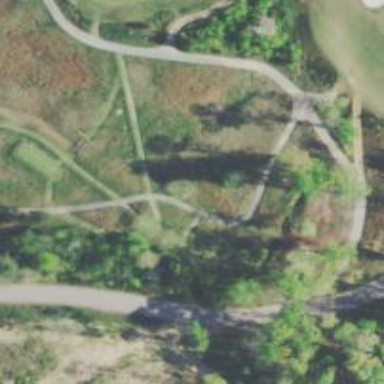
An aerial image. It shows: Service road designated as golf cart path.